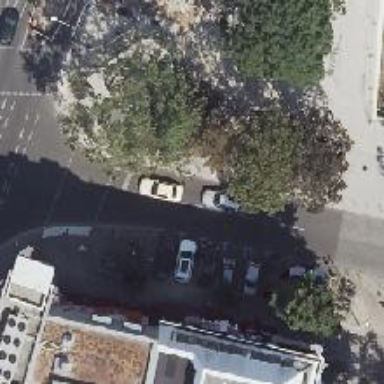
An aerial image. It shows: Taxi stand.